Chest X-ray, AP view. Patient: 59 years old, sex F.
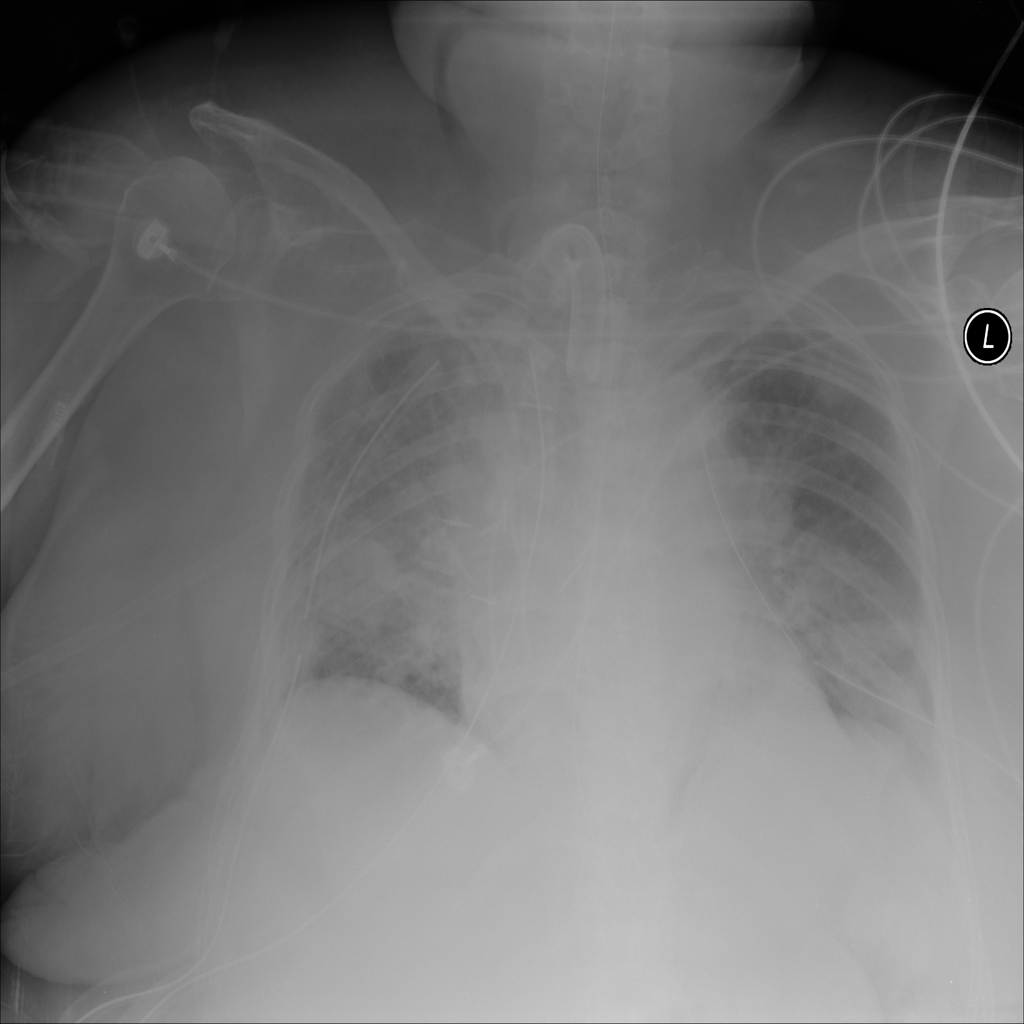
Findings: Infiltration, Mass